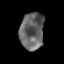
Tissue: prostate
Cell type: T cells
Senescence score: 0.2727
Nuclear area (px): 867
Mean DAPI intensity: 100.514